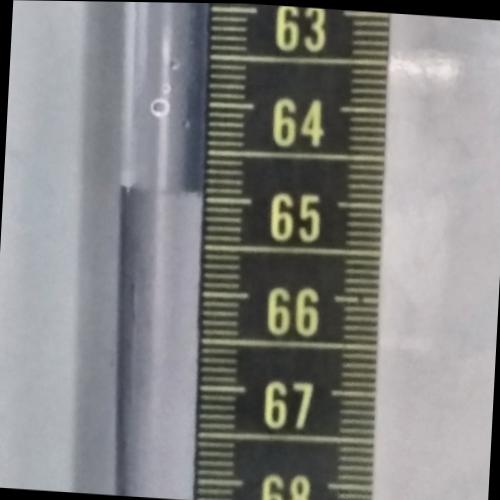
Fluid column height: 64.9 cm